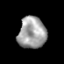
Tissue: prostate
Cell type: T cells
Senescence score: 0.3582
Nuclear area (px): 863
Mean DAPI intensity: 159.804